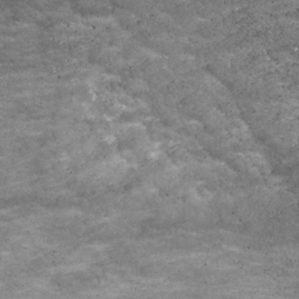
Label: non_frost